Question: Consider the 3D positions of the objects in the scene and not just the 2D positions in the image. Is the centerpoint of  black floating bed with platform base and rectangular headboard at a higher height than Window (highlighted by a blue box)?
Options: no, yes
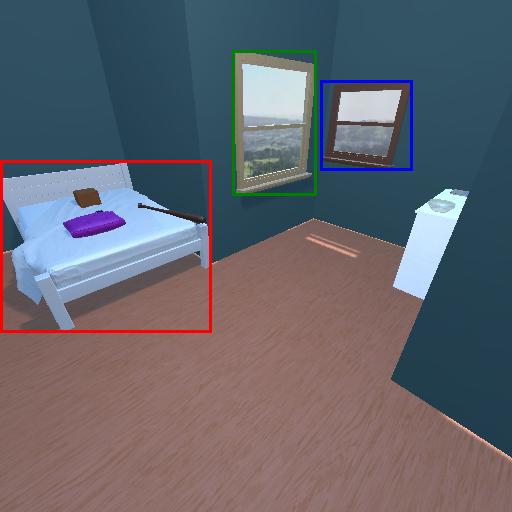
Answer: no